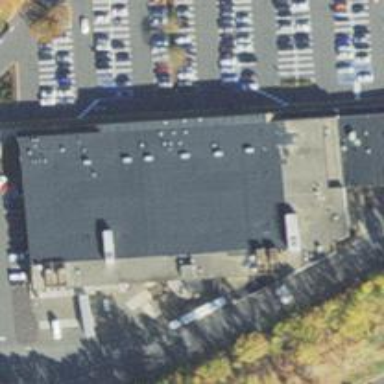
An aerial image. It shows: Supermarket.